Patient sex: M
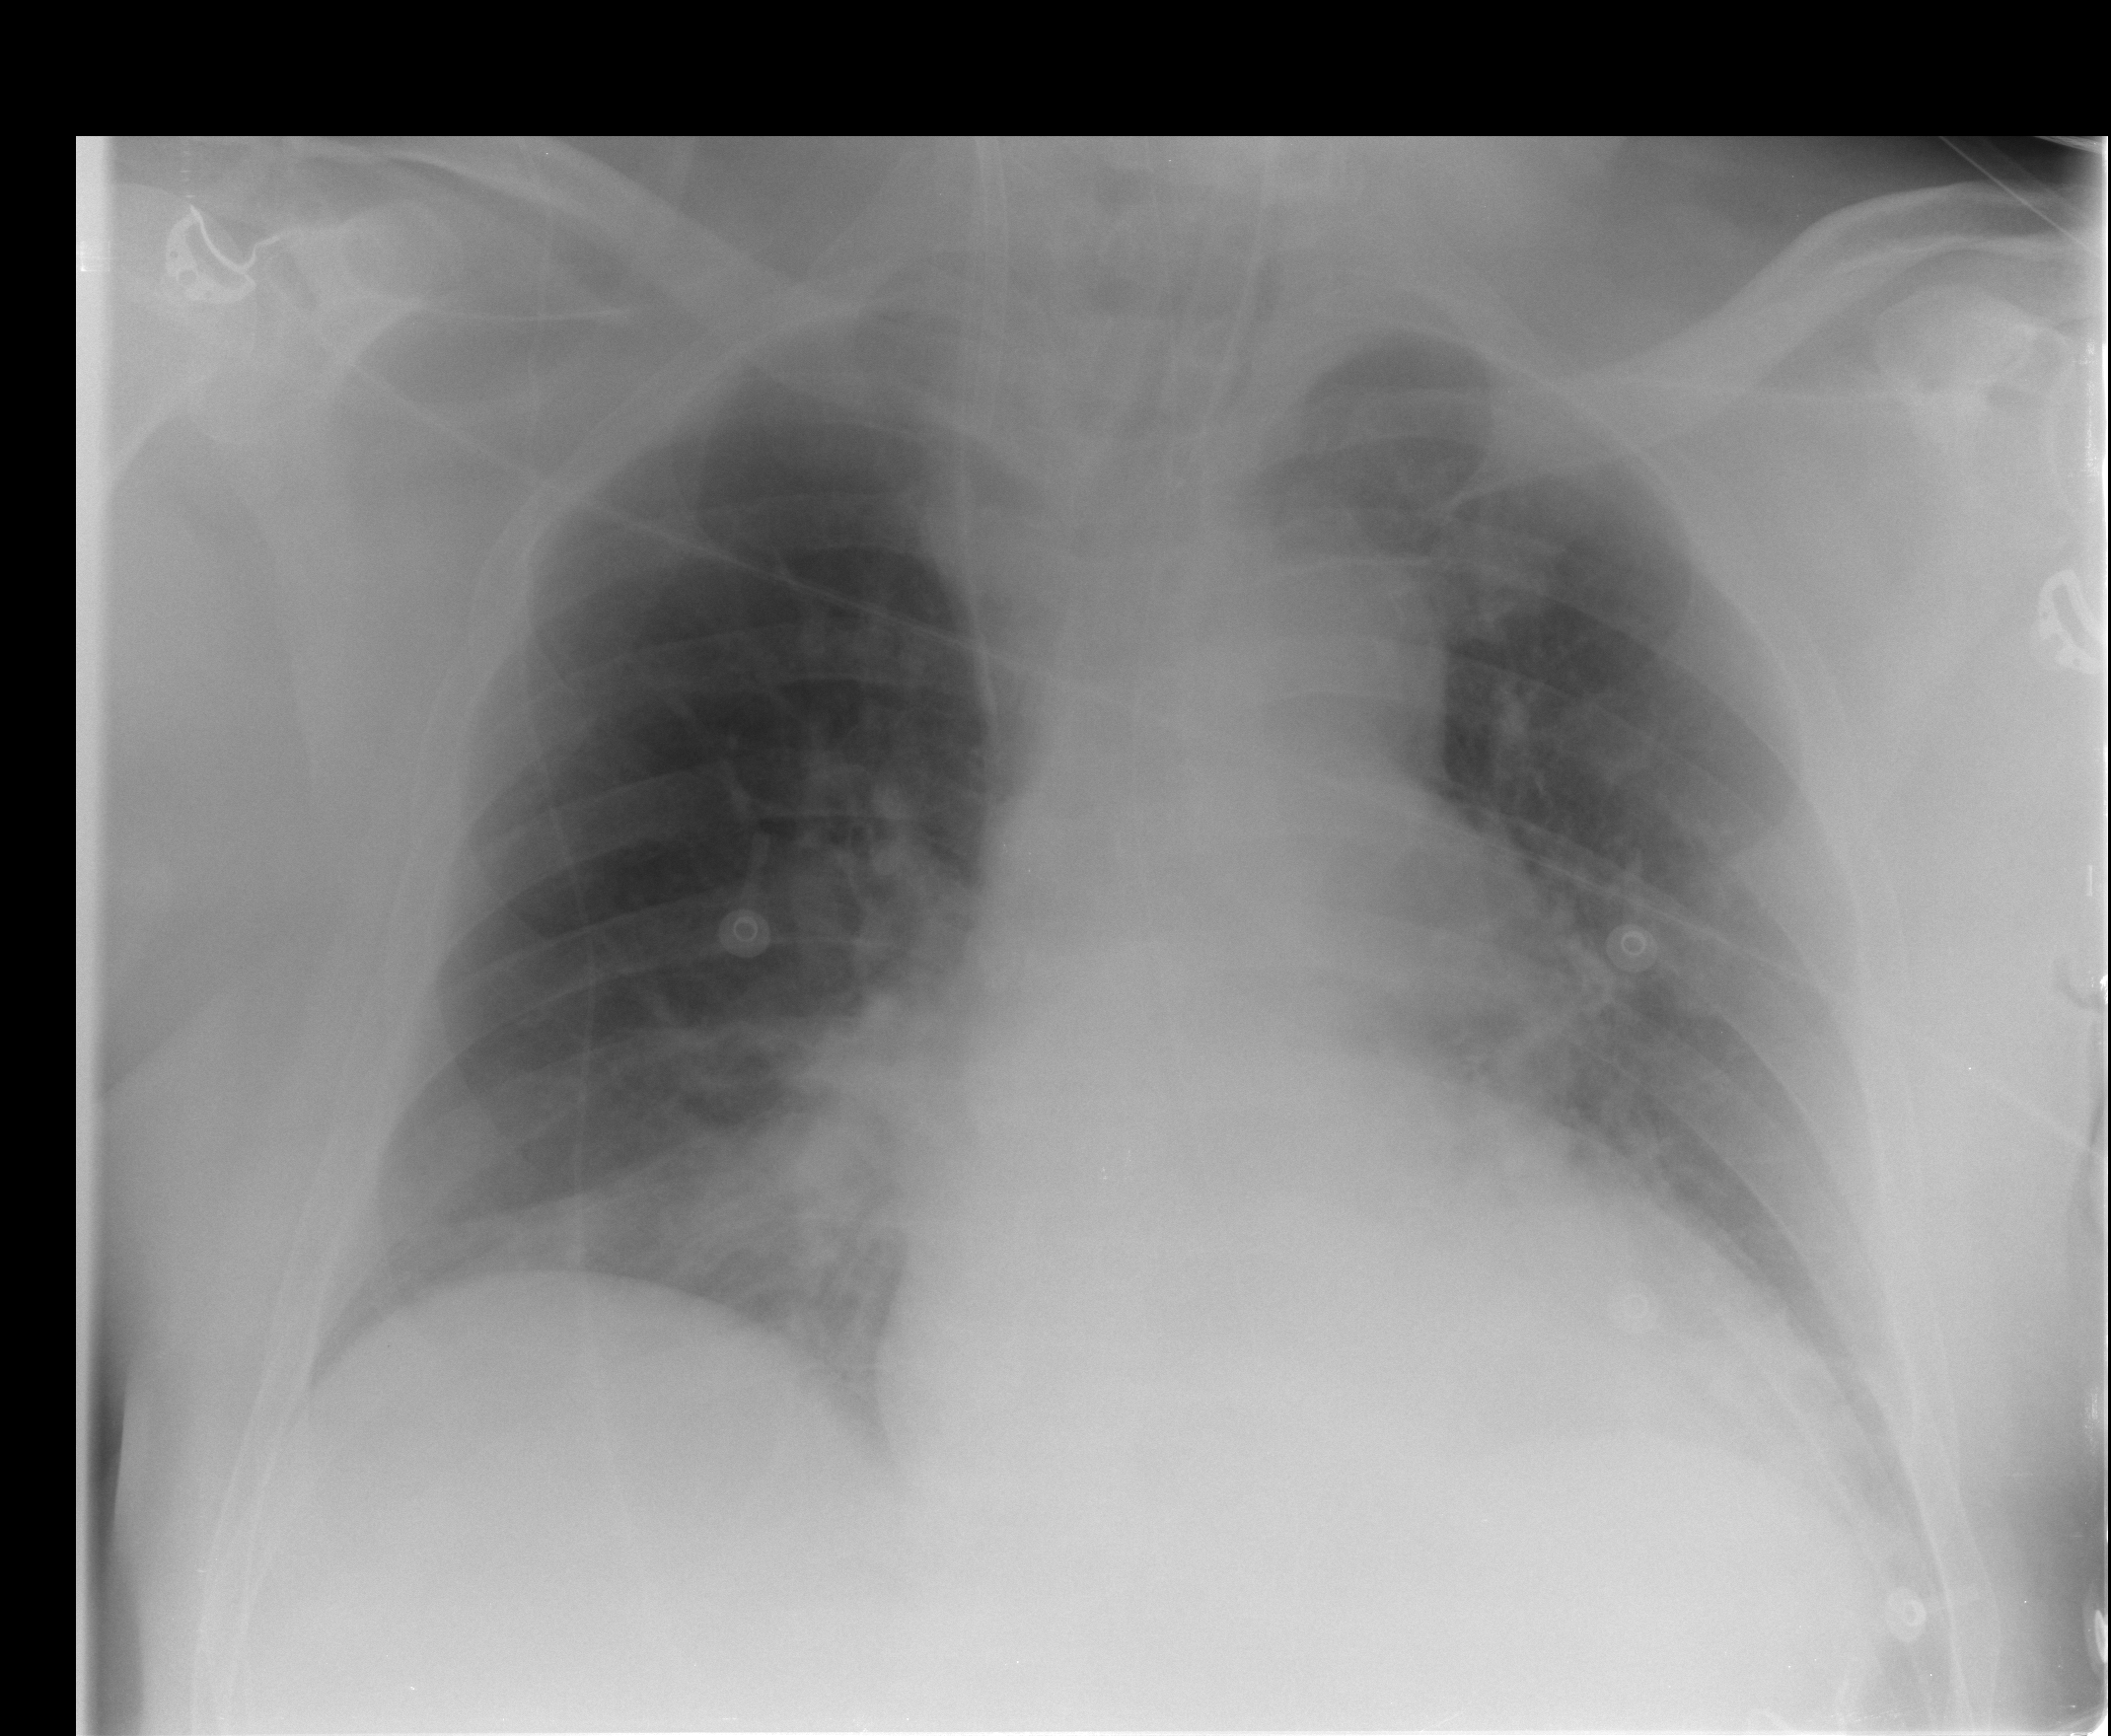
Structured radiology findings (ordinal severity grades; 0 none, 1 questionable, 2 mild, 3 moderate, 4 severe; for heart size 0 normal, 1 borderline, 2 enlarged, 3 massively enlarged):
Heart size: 0
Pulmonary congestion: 2
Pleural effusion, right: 0
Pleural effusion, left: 2
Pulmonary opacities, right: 0
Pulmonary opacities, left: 0
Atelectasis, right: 0
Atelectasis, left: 0